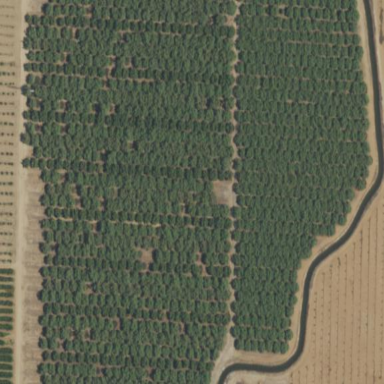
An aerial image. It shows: Orchard filled with almond trees.